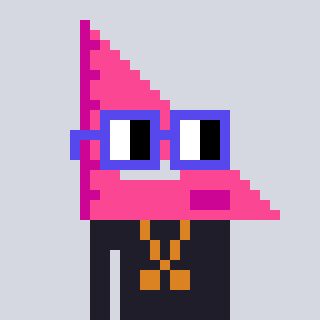
a pixel art character with square blue glasses, a squadron ruler-shaped head and a grayscale-colored body on a cool background